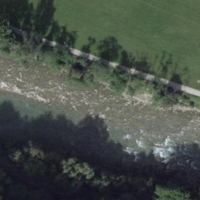
EUNIS habitat code: 15
Species observed at this site:
Aruncus dioicus